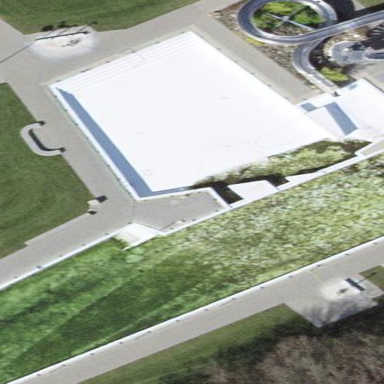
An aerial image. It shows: Swimming pool within leisure land area designed for swimming activities.